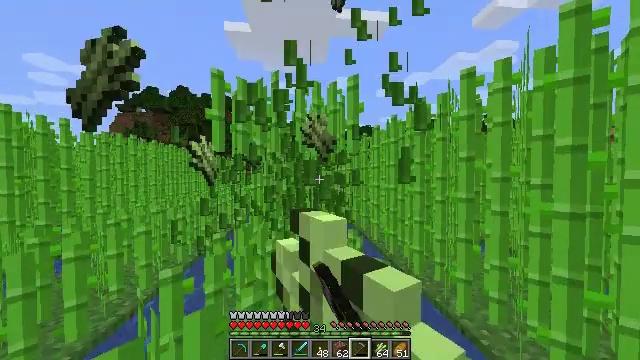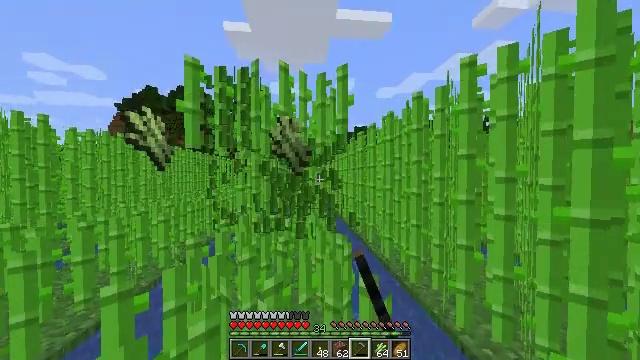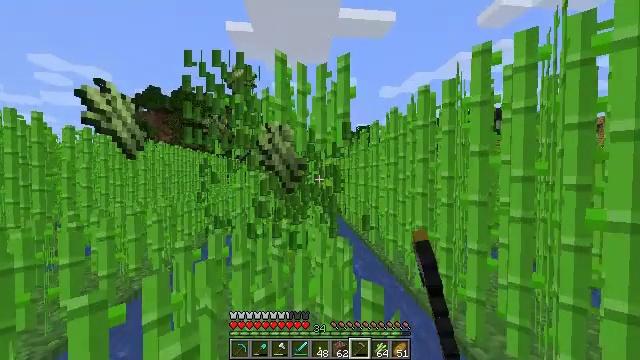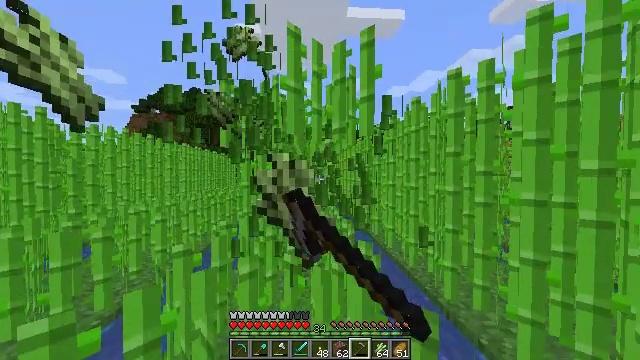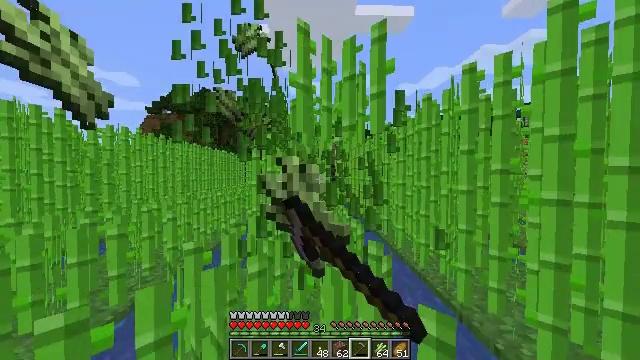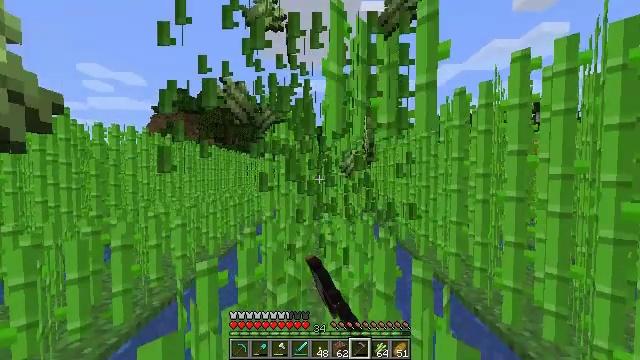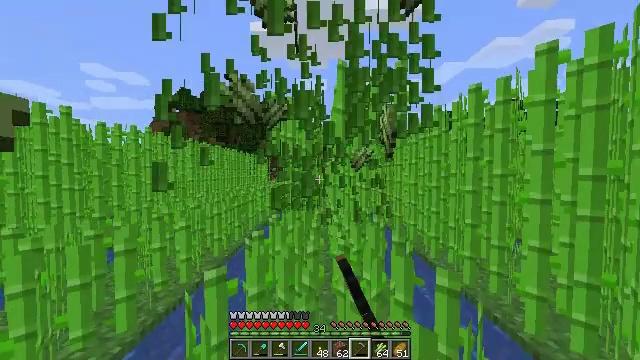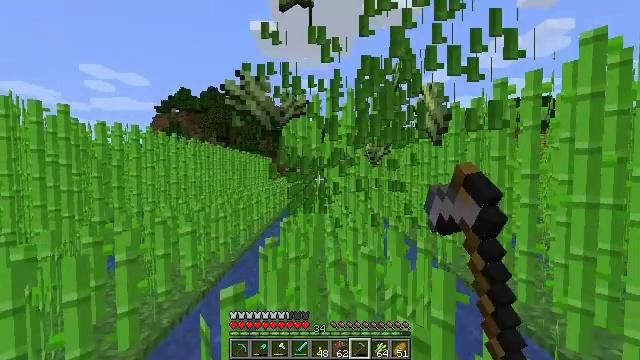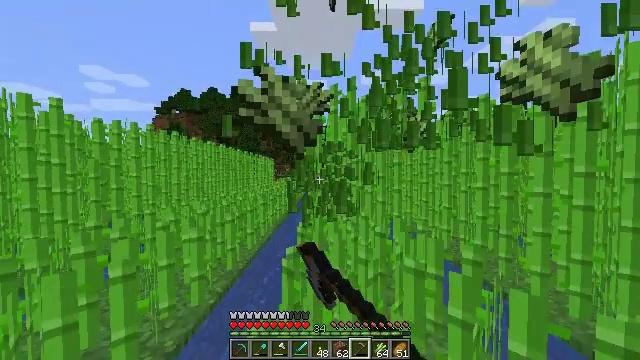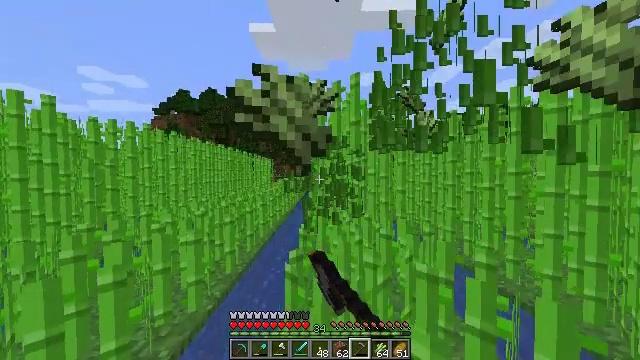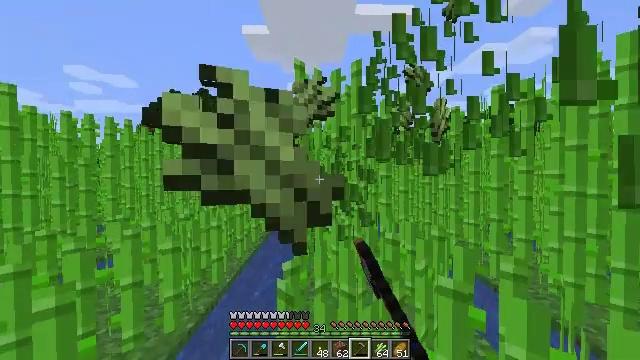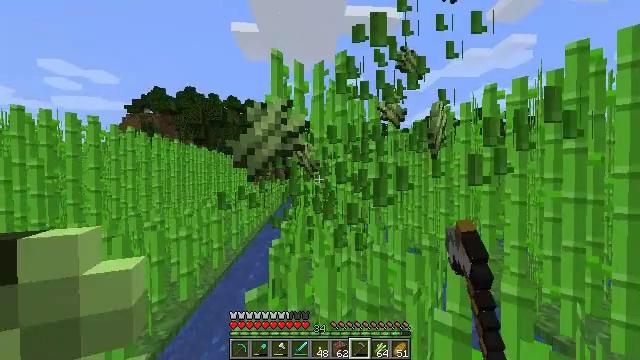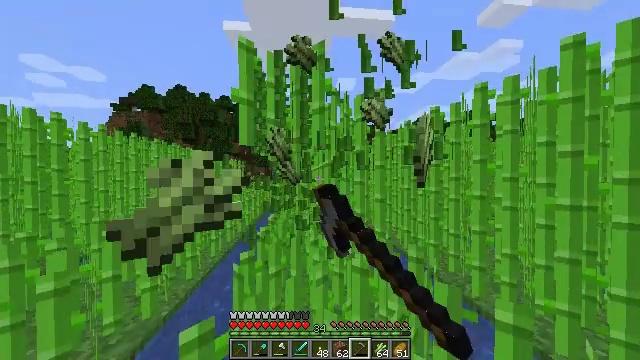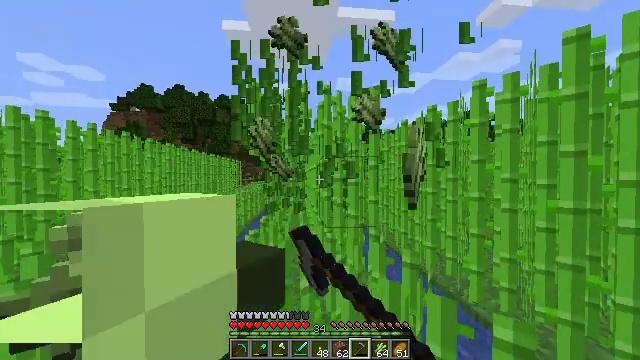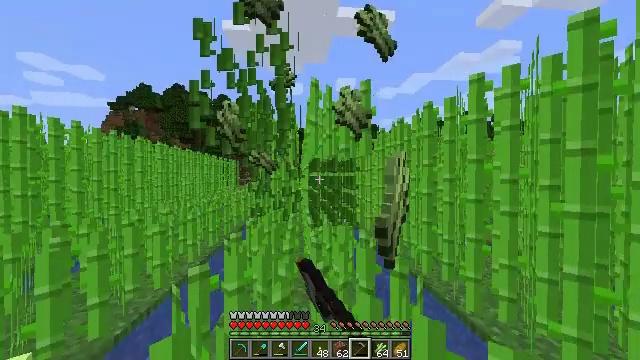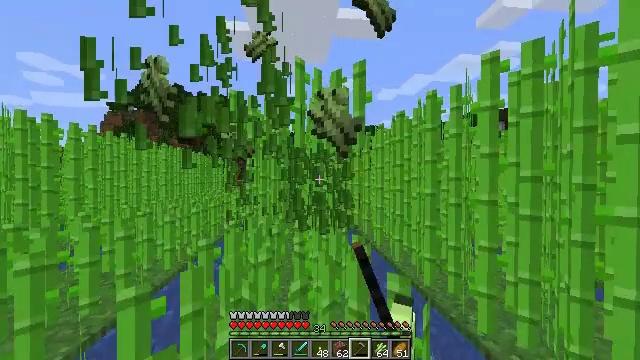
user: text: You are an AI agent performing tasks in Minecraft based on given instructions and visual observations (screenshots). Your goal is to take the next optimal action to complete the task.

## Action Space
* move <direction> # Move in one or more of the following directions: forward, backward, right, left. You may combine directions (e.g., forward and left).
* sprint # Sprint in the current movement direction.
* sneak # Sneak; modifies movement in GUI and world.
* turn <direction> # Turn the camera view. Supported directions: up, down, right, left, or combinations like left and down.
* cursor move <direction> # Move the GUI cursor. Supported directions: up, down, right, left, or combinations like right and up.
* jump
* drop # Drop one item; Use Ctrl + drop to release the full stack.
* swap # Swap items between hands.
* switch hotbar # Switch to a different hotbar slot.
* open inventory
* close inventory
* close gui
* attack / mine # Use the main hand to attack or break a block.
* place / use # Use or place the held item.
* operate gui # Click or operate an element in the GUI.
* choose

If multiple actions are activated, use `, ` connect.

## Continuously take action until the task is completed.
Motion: motion action
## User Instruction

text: Harvest sugar cane from the plant.
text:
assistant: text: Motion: move forward, sprint, attack / mine
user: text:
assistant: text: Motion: move forward and move left, sprint, attack / mine
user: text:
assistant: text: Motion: move forward and move left, sprint, turn left, attack / mine
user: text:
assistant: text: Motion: move forward and move left, sprint, turn left, attack / mine
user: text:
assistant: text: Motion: move forward and move left, sprint, turn left, attack / mine
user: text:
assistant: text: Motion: move forward and move left, sprint, attack / mine
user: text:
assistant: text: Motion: move forward and move left, sprint, attack / mine
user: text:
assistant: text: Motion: move forward, sprint, attack / mine
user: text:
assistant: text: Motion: move forward, sprint, attack / mine
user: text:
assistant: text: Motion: move forward and move right, sprint, turn right, attack / mine
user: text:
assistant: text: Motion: move forward and move right, sprint, turn right, attack / mine
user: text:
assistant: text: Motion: move forward and move right, sprint, turn right, attack / mine
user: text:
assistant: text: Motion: move forward and move right, sprint, attack / mine
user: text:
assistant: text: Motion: move forward, sprint, attack / mine
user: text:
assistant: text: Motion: move forward, sprint, attack / mine
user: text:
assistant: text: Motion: move forward, sprint, attack / mine
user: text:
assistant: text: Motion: move forward and move left, sprint, turn left, attack / mine
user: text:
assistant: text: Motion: move forward and move left, sprint, turn left, attack / mine
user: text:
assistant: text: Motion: move forward and move left, sprint, turn left, attack / mine
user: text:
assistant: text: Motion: move forward and move left, sprint, attack / mine
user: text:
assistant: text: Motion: move forward and move left, sprint, attack / mine
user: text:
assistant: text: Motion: move forward, sprint, attack / mine
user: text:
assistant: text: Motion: move forward, sprint, turn right, attack / mine
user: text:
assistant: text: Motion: move forward and move right, sprint, turn right, attack / mine
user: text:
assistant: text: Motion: move forward and move right, sprint, turn right, attack / mine
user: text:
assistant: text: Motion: move forward and move right, sprint, attack / mine
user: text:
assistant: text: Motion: move forward and move right, sprint, attack / mine
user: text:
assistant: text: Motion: move forward, sprint, attack / mine
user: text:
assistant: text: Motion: move forward, sprint, turn left, attack / mine
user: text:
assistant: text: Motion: move forward, sprint, turn left, attack / mine